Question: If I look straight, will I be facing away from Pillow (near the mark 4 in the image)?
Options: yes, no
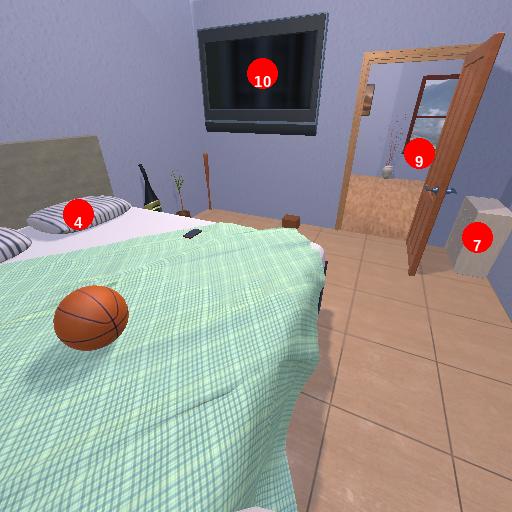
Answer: yes